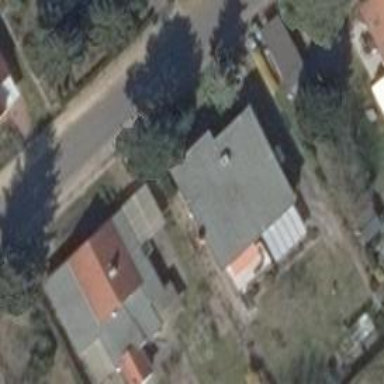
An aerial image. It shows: Detached building with flat roof.